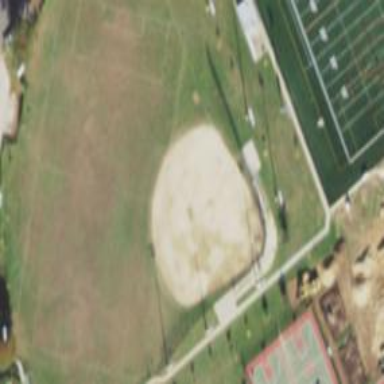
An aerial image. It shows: Grassy baseball pitch for leisure sports.